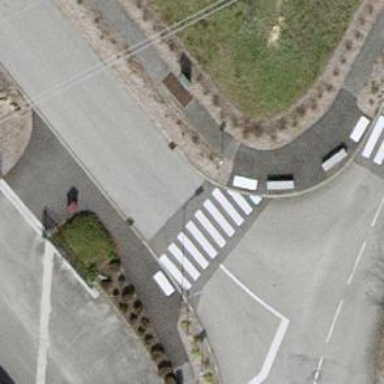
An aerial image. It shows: Marked road crossing.